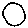
Label: moon